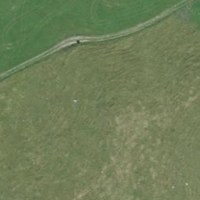
EUNIS habitat code: 24
Species observed at this site:
Pseudochorthippus parallelus
Chorthippus brunneus